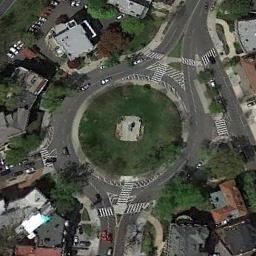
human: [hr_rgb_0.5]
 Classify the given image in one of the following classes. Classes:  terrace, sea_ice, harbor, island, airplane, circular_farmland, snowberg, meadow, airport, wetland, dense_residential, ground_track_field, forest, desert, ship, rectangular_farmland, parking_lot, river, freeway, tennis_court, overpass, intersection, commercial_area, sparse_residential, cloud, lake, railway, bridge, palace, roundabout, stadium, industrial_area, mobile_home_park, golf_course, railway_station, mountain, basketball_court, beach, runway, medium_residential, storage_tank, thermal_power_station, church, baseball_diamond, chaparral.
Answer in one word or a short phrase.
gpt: roundabout